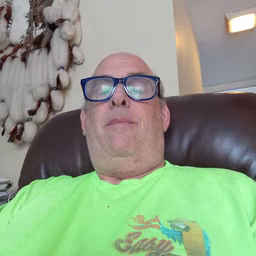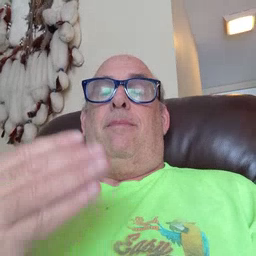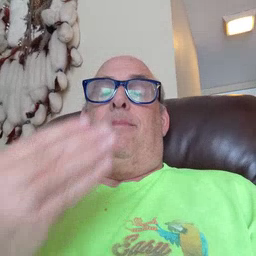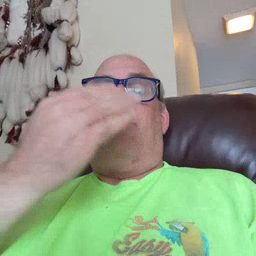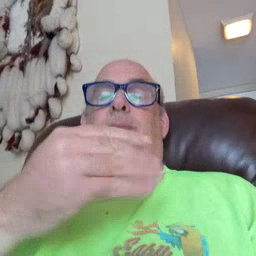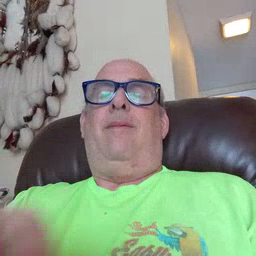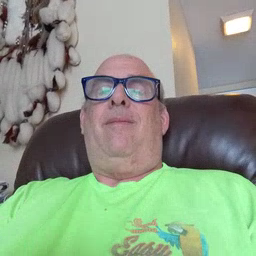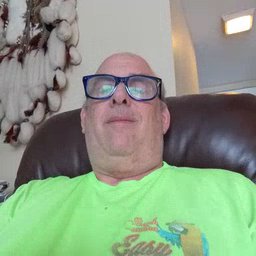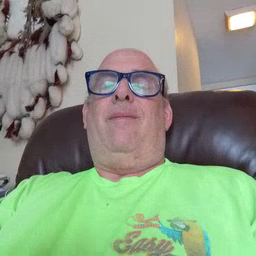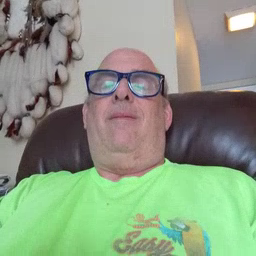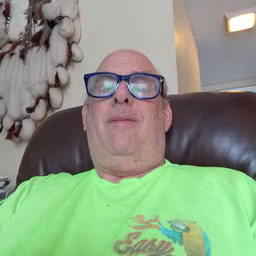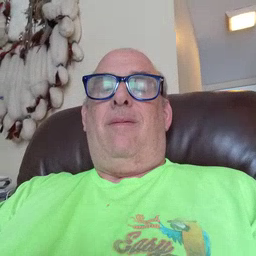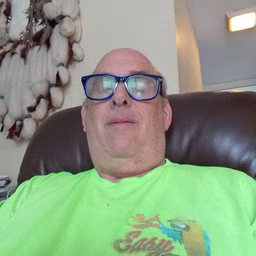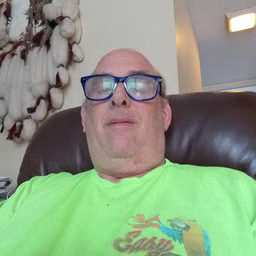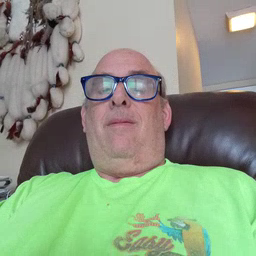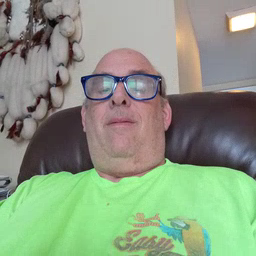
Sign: mitten